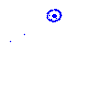
Particle: pion